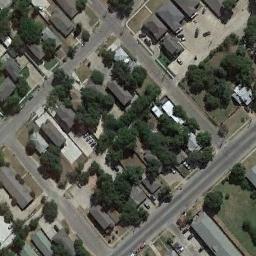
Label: medium_residential